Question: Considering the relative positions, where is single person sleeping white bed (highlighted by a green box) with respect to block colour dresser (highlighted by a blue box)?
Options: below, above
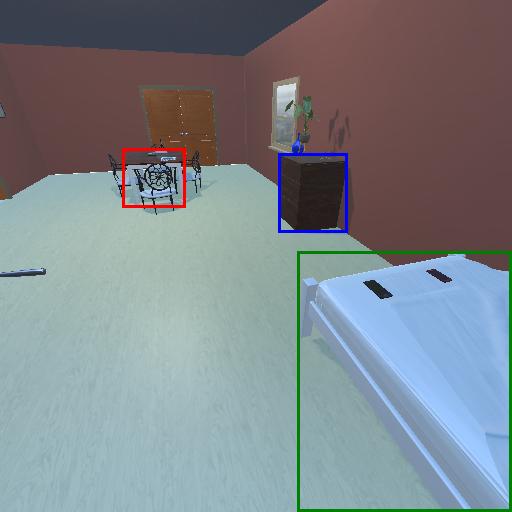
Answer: below